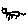
Label: cat